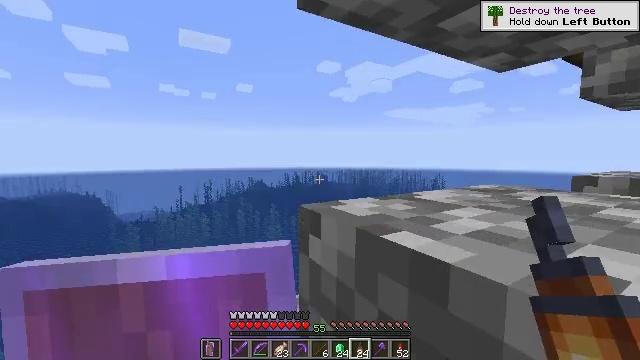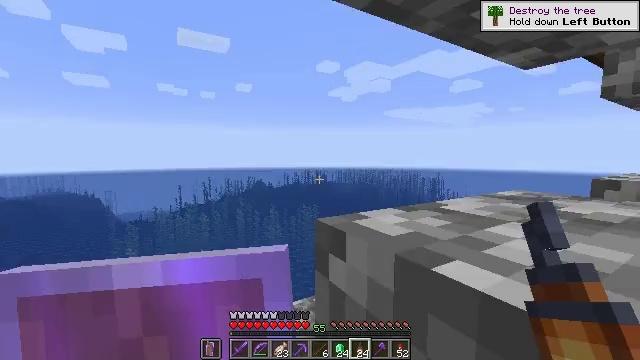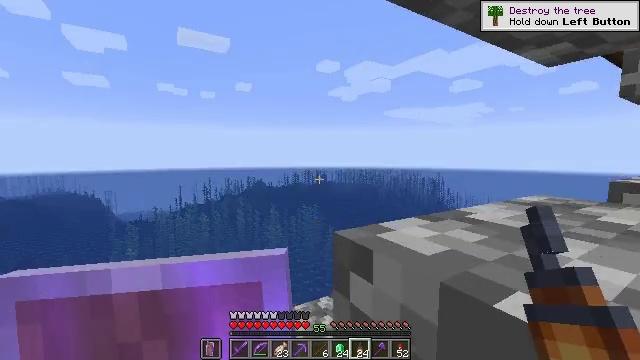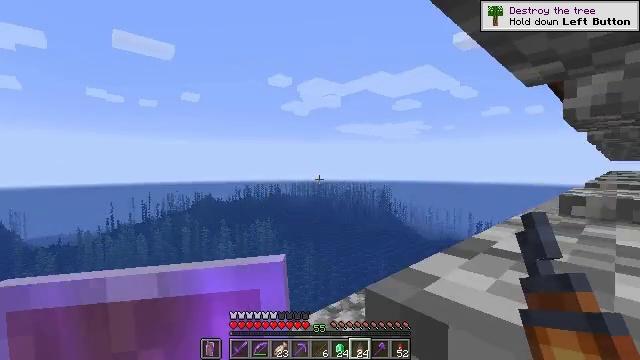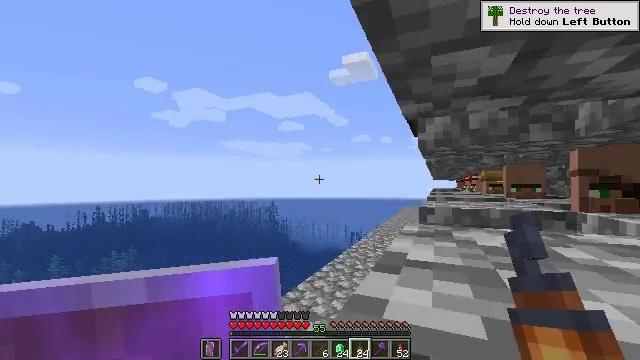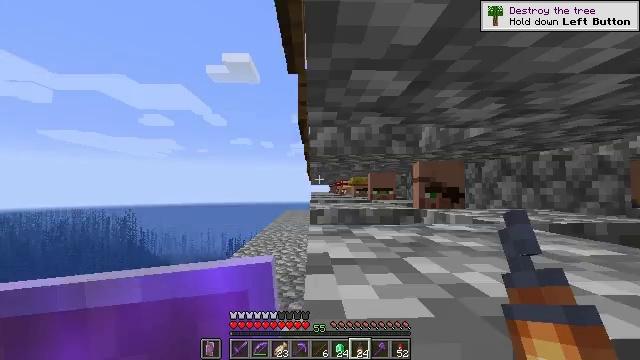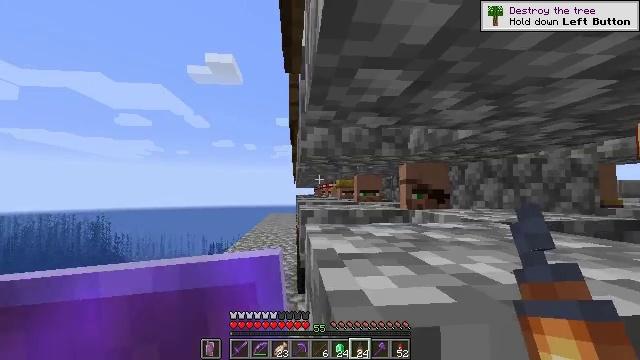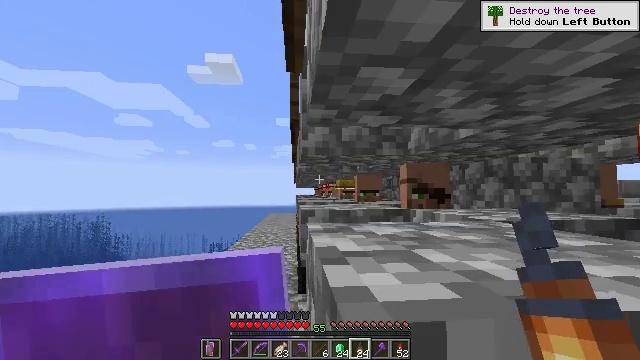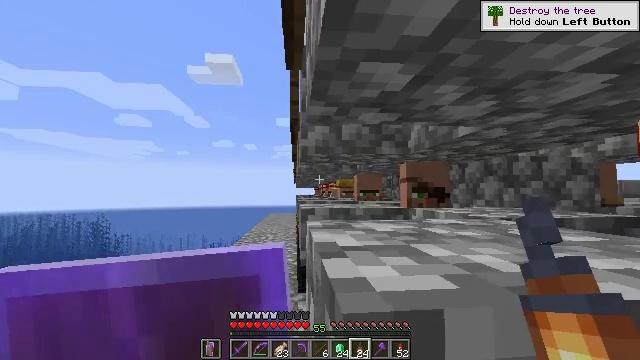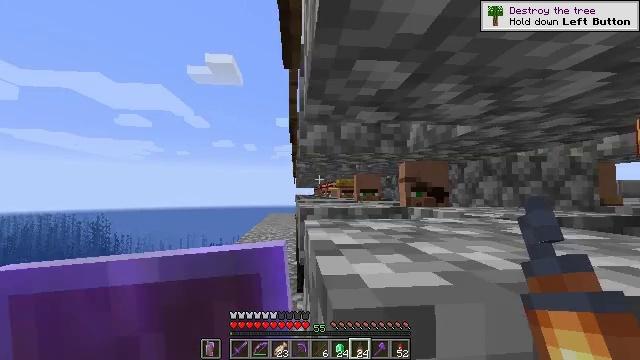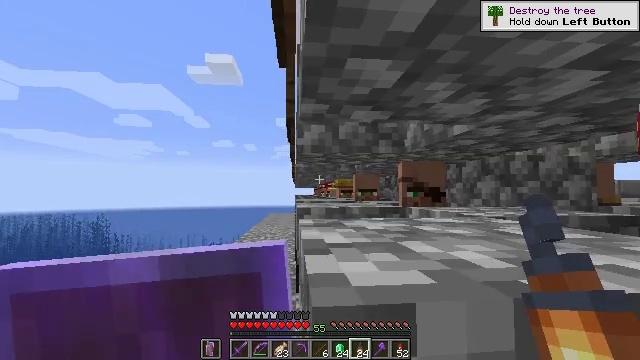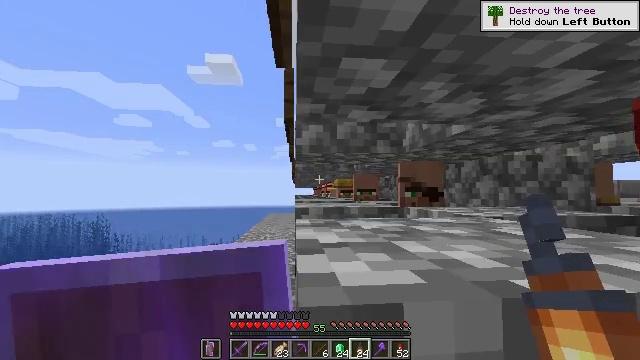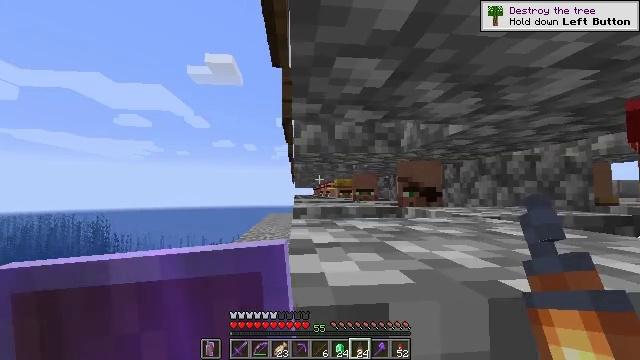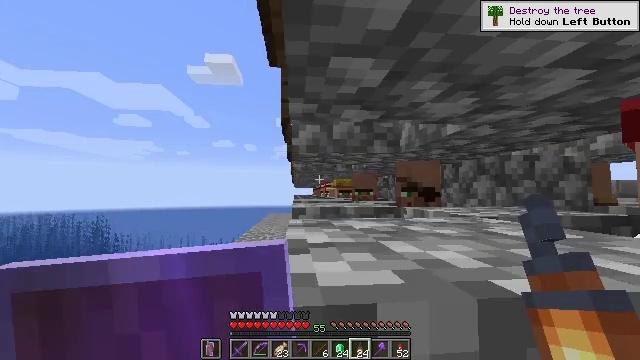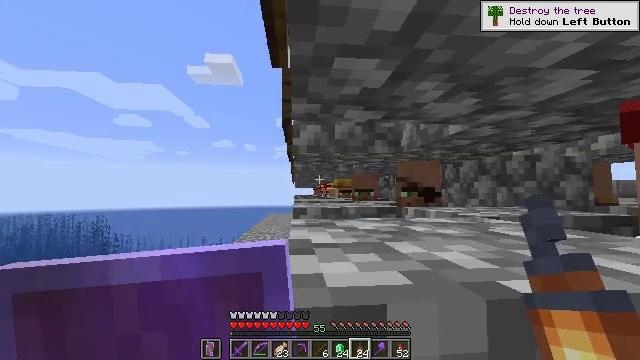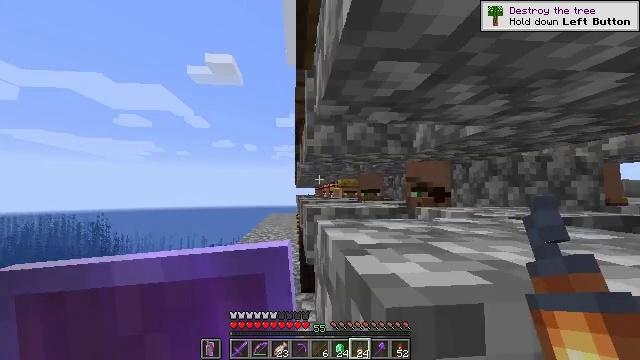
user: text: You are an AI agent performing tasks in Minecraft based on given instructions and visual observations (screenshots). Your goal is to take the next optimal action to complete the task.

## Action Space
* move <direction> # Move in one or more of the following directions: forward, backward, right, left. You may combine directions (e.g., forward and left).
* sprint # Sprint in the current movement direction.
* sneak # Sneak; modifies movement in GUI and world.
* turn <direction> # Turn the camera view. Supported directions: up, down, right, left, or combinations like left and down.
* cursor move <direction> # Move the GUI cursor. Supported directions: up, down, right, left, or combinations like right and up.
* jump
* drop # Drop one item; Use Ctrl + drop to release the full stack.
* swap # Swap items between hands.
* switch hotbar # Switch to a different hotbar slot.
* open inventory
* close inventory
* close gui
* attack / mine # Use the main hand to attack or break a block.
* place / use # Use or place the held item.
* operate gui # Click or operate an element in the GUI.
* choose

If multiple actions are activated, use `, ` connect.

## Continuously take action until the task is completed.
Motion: motion action
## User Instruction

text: Combine iron nuggets and a torch to create a lantern.
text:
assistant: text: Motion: move forward
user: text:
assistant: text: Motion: move forward
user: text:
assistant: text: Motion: move forward, turn right and up
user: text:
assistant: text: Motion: move forward, turn right and up
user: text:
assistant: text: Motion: move forward, turn right
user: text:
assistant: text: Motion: move forward, turn right
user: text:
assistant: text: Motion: move forward
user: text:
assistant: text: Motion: move forward
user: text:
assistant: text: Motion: move forward
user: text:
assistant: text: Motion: move forward
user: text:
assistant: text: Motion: move forward
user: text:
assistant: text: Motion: move forward
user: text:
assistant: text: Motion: move forward
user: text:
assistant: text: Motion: move forward and move left
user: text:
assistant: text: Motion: move forward and move left
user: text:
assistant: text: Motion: move forward and move left
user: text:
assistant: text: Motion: move forward and move left
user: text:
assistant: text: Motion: move forward and move left
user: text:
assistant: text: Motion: move forward and move left
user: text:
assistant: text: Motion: move forward and move left
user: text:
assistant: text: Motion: move forward and move left
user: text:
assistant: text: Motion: move forward
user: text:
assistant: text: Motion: move forward
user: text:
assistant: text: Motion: move forward, turn down
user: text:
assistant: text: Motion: move forward, turn down
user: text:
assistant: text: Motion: move forward, turn down
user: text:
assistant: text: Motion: move forward
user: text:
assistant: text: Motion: move forward
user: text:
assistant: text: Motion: move forward
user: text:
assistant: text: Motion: move forward